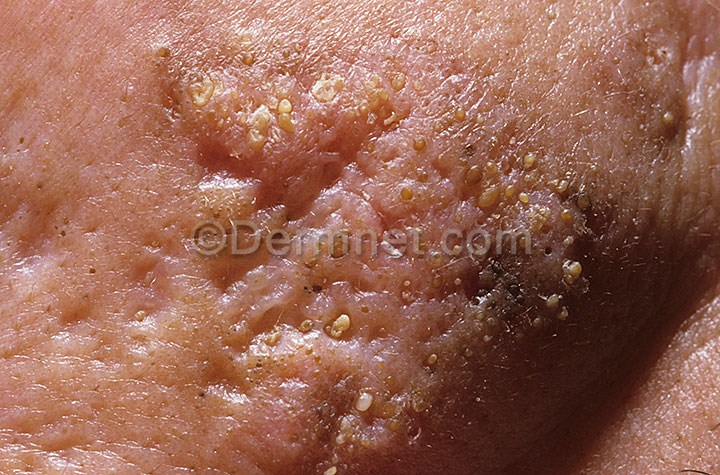
Disease: Lupus and other Connective Tissue diseases